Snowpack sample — Buffalo Mountain, Silverthorne, Colorado, USA (1/25/25, 10:11 AM MST)
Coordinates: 39.6222, -106.1139
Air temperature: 22 °F
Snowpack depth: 110 cm
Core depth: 30 cm
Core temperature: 42.8 °F
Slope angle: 12°, slope face: 102°
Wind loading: high
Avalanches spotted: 0
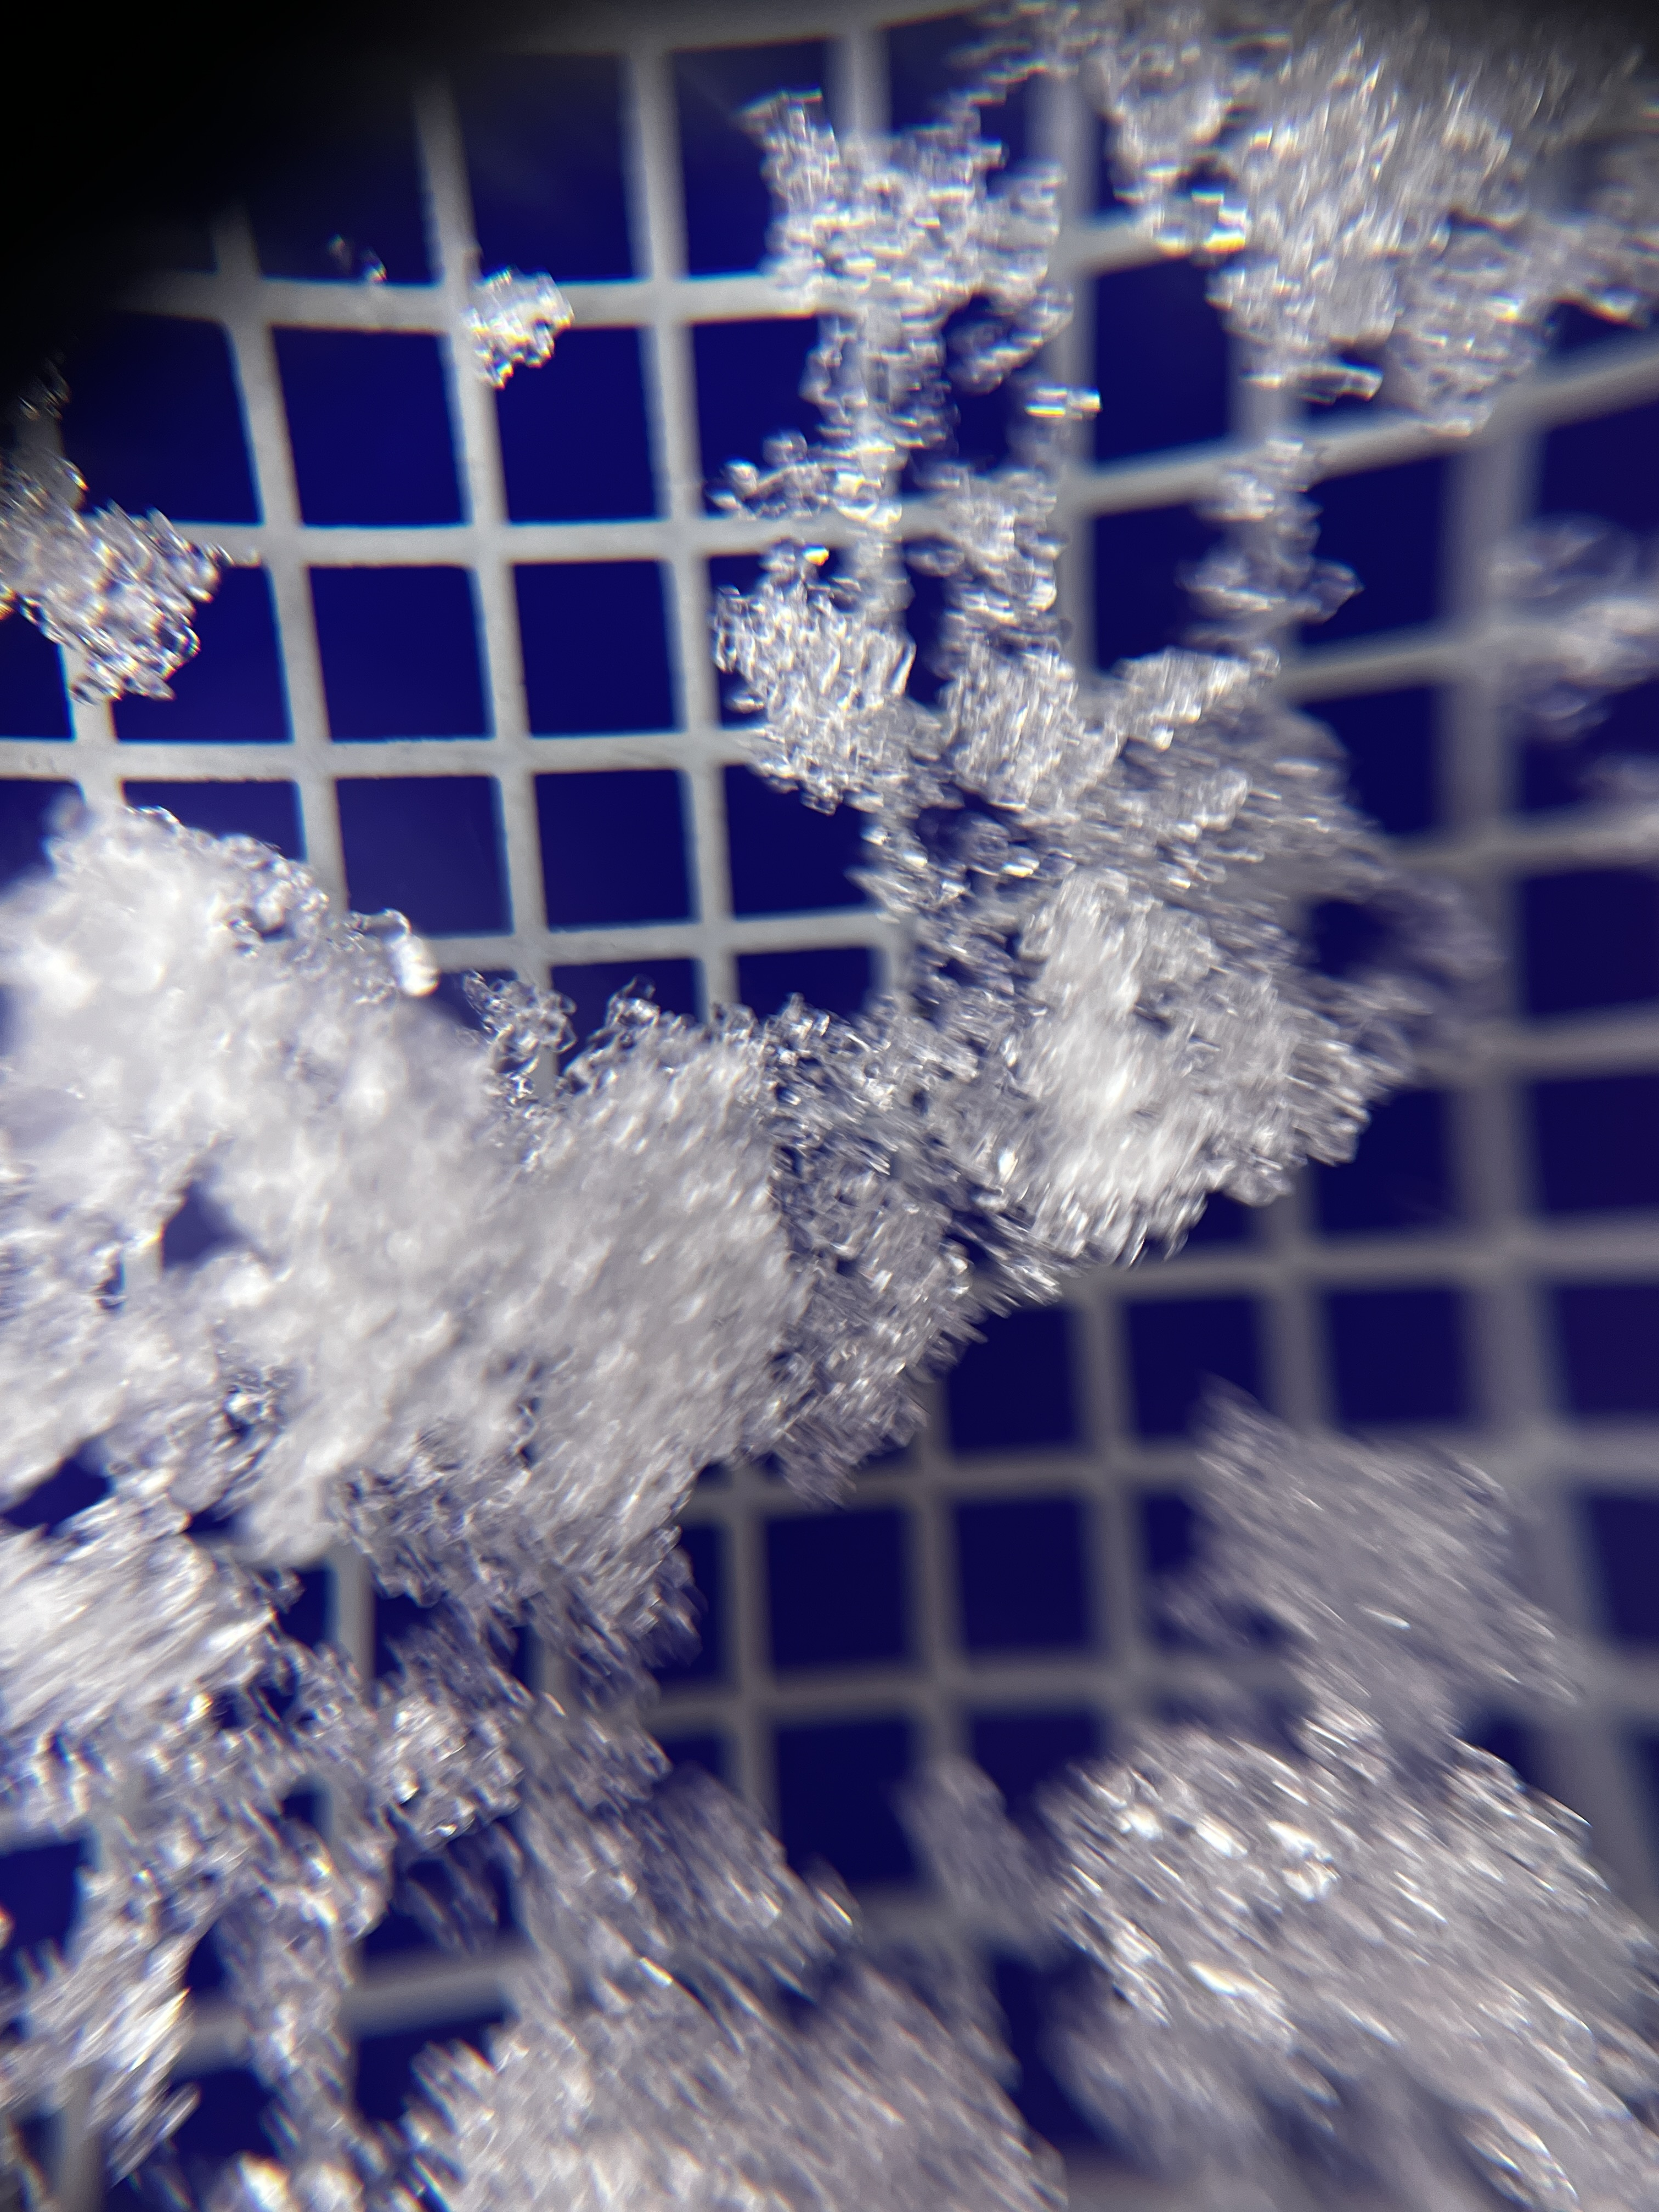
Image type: magnified_profile
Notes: No avalanches nearby, collected on the outskirts of a fire break 15 meters from the treeline, on way to Buffalo and Red Mountain